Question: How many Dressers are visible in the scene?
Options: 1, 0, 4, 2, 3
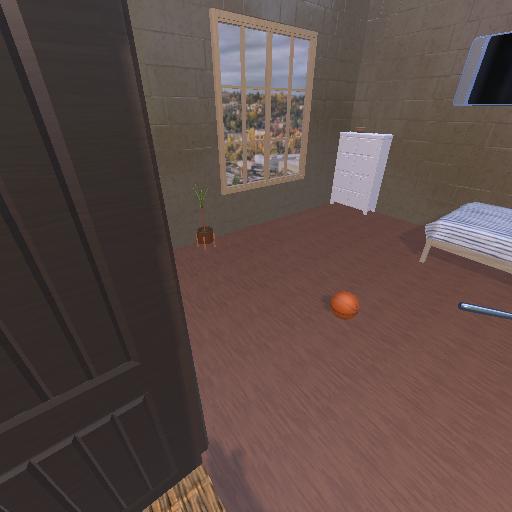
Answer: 1